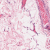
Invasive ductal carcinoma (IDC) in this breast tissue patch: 0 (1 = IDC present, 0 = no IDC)